Question: I have the error:
'''
Theme 'Default' cannot be found in the application or global theme directories
Stack Trace:
[HttpException (0x80004005): Theme 'Default' cannot be found in the application or global theme directories.]
System.Web.Compilation.ThemeDirectoryCompiler.GetThemeBuildResultType(String themeName) +920
System.Web.Compilation.ThemeDirectoryCompiler.GetThemeBuildResultType(HttpContext context, String themeName) +73
System.Web.UI.Page.InitializeThemes() +<PHONE>
System.Web.UI.Page.PerformPreInit() +38
System.Web.UI.Page.ProcessRequestMain(Boolean includeStagesBeforeAsyncPoint, Boolean includeStagesAfterAsyncPoint) +282
'''
My problem is, I never changed the Theme.
I get this error just sometimes, in different pages. I don't know if this is a bug in one of the software ( EpiServer 6, IIS, Windows Server) or if I have a problem the Server's HDD.
Some one have a idea about this problem.
I know this is a trick questions, but I have no idea about this issue.

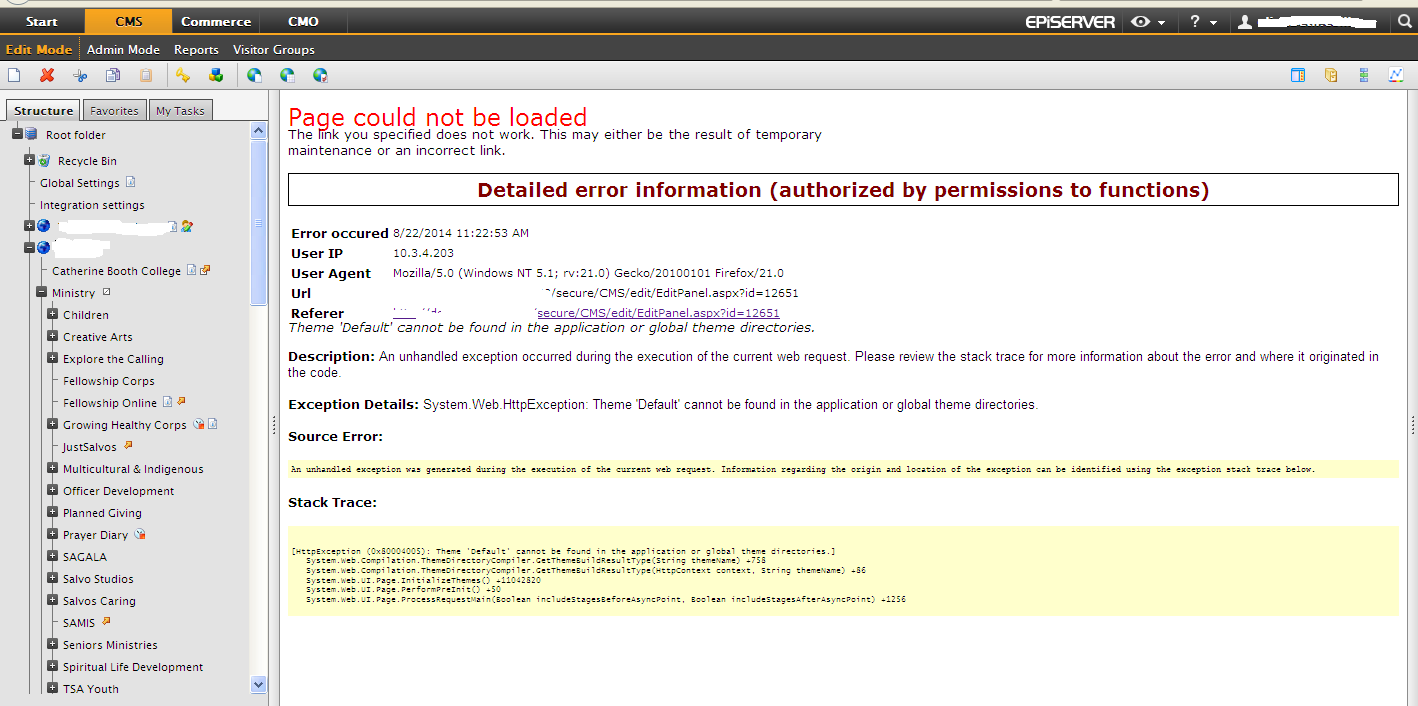
Answer: Check your episerver.config and the virtual path is correct
'''
<add virtualPath="~/App_Themes/Default/" physicalPath="C:\Program Files\EPiServer\CMS.1.379.0pplication\App_Themes\Default" name="App_Themes_Default" type="EPiServer.Web.Hosting.VirtualPathNonUnifiedProvider,EPiServer" />
'''
Can get confused if you switch between 64-bit and 32-bit machines